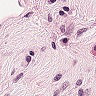
Metastatic tissue present: no